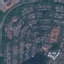
Land use / land cover: Residential